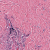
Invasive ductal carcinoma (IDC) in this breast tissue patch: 0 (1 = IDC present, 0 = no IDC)